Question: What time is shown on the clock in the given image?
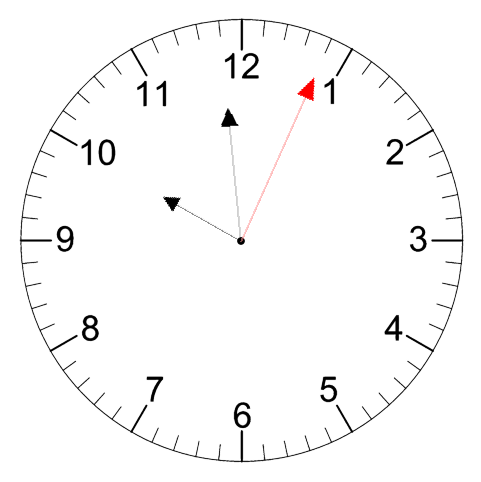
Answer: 09:59:04